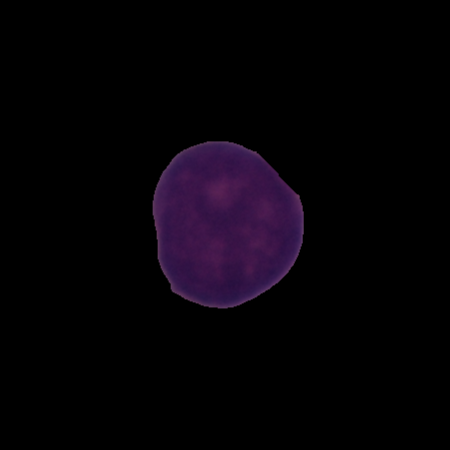
Label: cancer